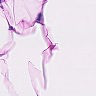
Metastatic tissue present: no